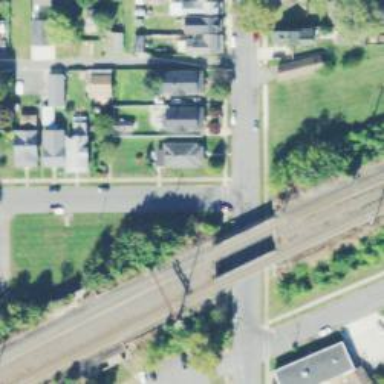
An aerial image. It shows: Bridge over railway with electrified contact lines.